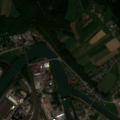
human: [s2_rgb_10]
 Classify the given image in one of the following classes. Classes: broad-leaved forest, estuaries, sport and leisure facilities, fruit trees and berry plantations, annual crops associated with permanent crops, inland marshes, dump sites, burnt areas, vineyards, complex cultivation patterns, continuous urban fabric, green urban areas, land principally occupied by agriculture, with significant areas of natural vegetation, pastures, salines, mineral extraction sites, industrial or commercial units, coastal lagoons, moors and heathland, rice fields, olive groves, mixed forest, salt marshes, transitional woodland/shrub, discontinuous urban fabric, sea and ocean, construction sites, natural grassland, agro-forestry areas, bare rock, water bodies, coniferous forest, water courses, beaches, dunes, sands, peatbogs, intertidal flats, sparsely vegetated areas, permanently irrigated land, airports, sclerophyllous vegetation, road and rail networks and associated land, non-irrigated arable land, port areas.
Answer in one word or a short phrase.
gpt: discontinuous urban fabric, industrial or commercial units, road and rail networks and associated land, non-irrigated arable land, mixed forest, water courses